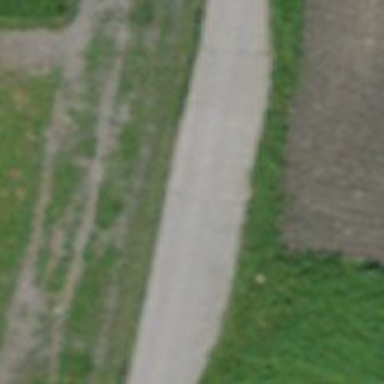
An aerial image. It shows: Passing place on the road.